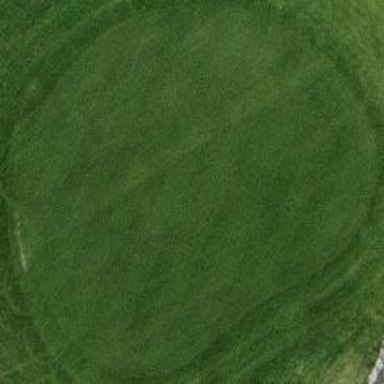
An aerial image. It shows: Golf green with grass surface.